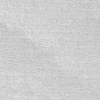
Atmospheric dust classification: not_dusty